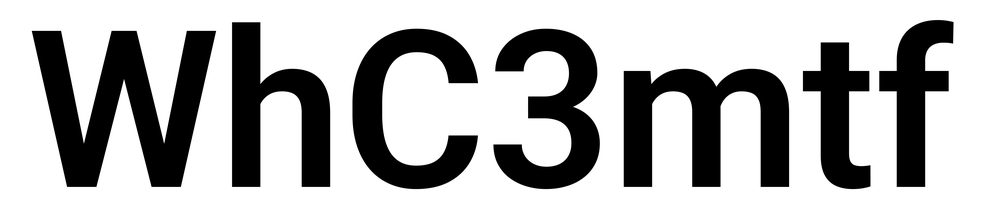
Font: Roboto_SemiBold